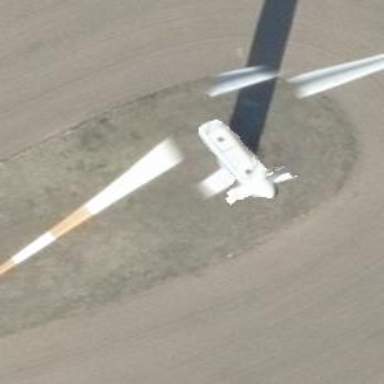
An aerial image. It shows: Wind power generator with wind turbines.